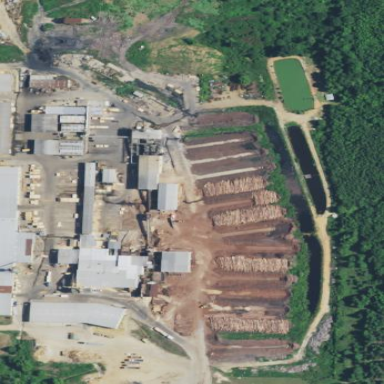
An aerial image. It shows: Sawmill crafting area.